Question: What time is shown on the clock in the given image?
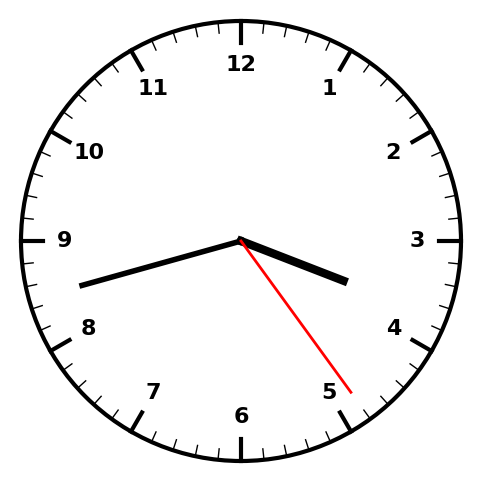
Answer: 03:42:24